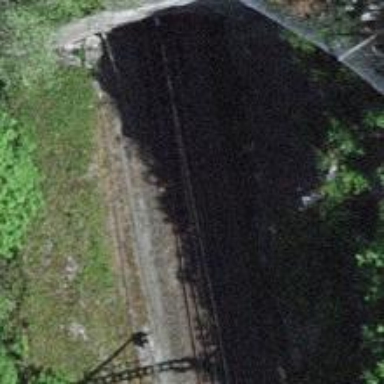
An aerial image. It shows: Railway with electrified contact lines.